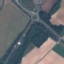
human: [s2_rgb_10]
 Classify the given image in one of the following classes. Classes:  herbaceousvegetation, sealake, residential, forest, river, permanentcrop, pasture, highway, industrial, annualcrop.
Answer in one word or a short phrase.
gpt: Highway